Aerial crown-view tile of a tropical tree (Barro Colorado Island, Panama), acquired 20250616:
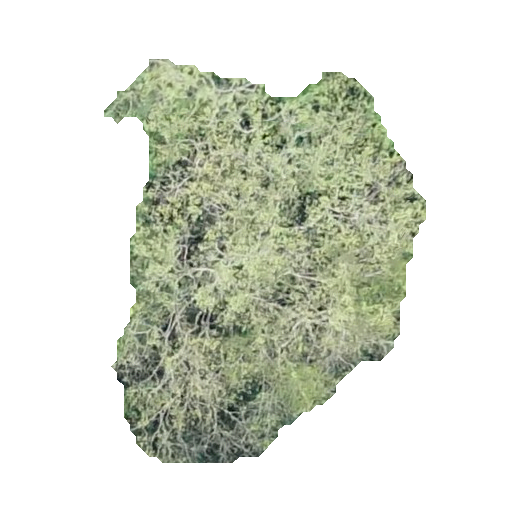
Species: Luehea seemannii
GBIF accepted scientific name: Luehea seemannii
Crown area: 134.398 m²